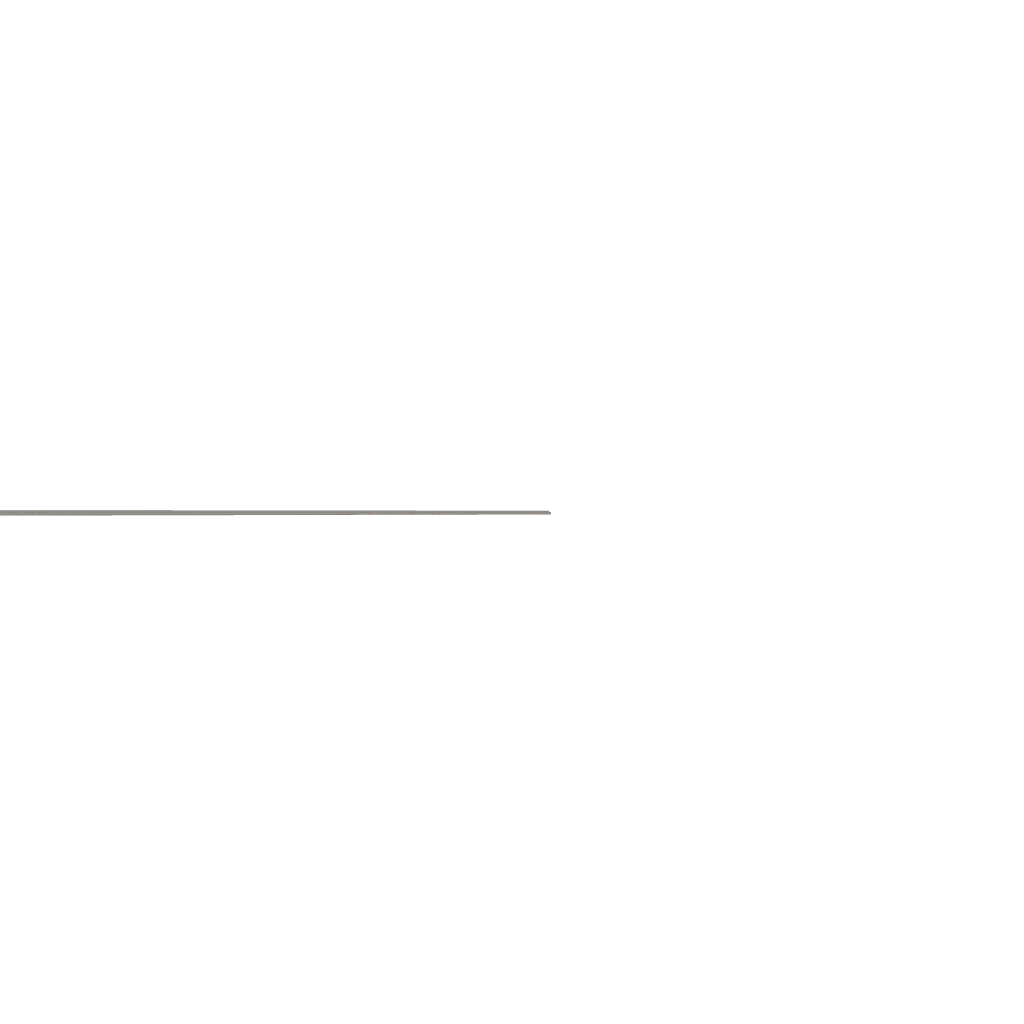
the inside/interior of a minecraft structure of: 1000x11 Lava Tunnel